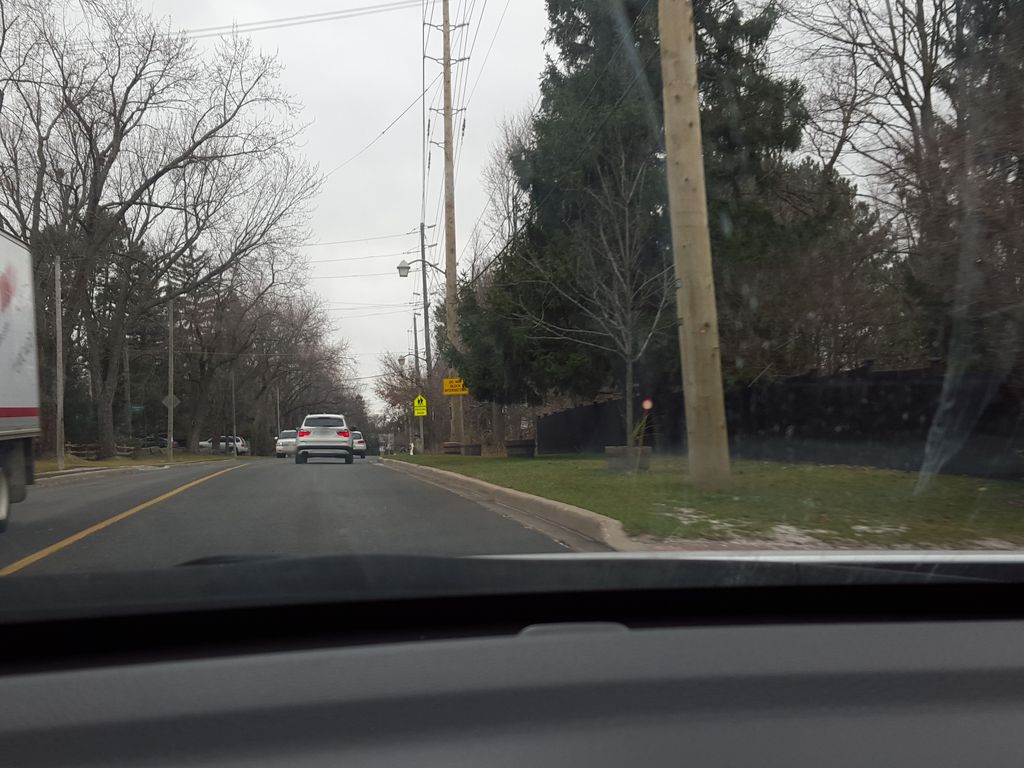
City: toronto